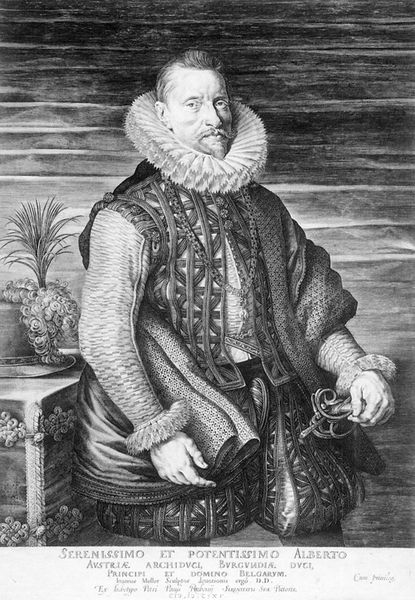
Titel: Erzherzog Albrecht VII
Künstler: Peter Paul Rubens
Schlagwörter: feder, gemälde, hand, mann, weiß, grau, holz, hut, schwarz, tisch, blick, tuch, ornament, teppich, bart, hemd, hose, schnurrbart, augen, falten, gesicht, kragen, spitze, bild, bildnis, halskrause, portrait, porträt, gewand, pose, adel, händler, pflanze, schrift, kette, könig, palme, rüschen, weste, foto, druck, schwarzweiss, stich, schwert, text, selbstbildnis, degen, orden, herrscher, krause, spitzbart, österreich, knauf, herzog, spanischer kragen, pluderhosen, ananas, zeichung, latein, zeichnug, borten, albert, pumphose, burgund, prunkgewand, alberto, austria, er, burgung, alber, mercator, merkator